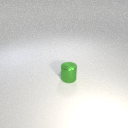
small green metal cylinder